Question: I bind to 'UIBindingObserver' for 'barTintColor' new 'UIColor' and 'title', but it does not showing. Wired thing is that when I drag UIViewController back and release everything appear

---
## Code
'''
extension Reactive where Base: UINavigationBar {
var barTintColor: UIBindingObserver<Base, UIColor> {
return UIBindingObserver(UIElement: self.base) { navigationBar, barTintColor in
navigationBar.barTintColor = barTintColor
}
}
}
class BaseViewController: UIViewController {
private(set) var tintColor: Variable<UIColor> = Variable(ColorConstants.tintColor)
override func viewDidLoad() {
super.viewDidLoad()
if let navigationBar = self.navigationController?.navigationBar {
self.tintColor.asObservable()
.bind(to: navigationBar.rx.barTintColor)
.addDisposableTo(self.disposeBag)
}
}
}
class TasksListViewController: BaseViewController {
var viewModel: TasksListViewModel!
...
override func viewDidLoad() {
super.viewDidLoad()
self.viewModel.colorObsrvable
.unwrap()
.bind(to: self.tintColor)
.addDisposableTo(self.disposeBag)
self.viewModel.titleObsrvable
.unwrap()
.bind(to: self.rx.title)
.addDisposableTo(self.disposeBag)
}
}
class TasksListViewModel {
private(set) var titleObsrvable: Observable<String?>!
private(set) var colorObsrvable: Observable<UIColor?>!
init(from goal: Goal) {
let goalPredicate = NSPredicate(format: "(SELF = %@)", self.goal.objectID)
self.goalObservable = CoreDataModel.shared.rx.fetchObject(predicate: goalPredicate)
self.titleObsrvable = goalObservable.map { $0?.name }
self.colorObsrvable = goalObservable.map { $0?.color }
}
}
extension Reactive where Base: CoreDataModel {
func fetchObjects<T: NSManagedObject>(predicate: NSPredicate? = nil) -> Observable<[T]> {
let entityName = String(describing: T.self)
let fetchRequest = NSFetchRequest<T>(entityName: entityName)
fetchRequest.sortDescriptors = [NSSortDescriptor(key: "name", ascending: true)]
fetchRequest.predicate = predicate
return base.managedObjectContext.rx.entities(fetchRequest: fetchRequest)
}
}
'''
class 'Goal' is just class Entitiy
---
## What I have tried
- - 'observeOn(MainScheduler.sharedInstance)'- -
Replaced(And its works✅ idk why):
'''
self.titleObsrvable = goalObservable.map { $0?.name }
self.colorObsrvable = goalObservable.map { $0?.color }
'''
with:
'''
self.titleObsrvable = Observable.of("1234")
self.colorObsrvable = Observable.of(UIColor.red)
'''
Any idea what I'm doing wrong?
---
If you want to check whole project you can see it here:
<URL>
---
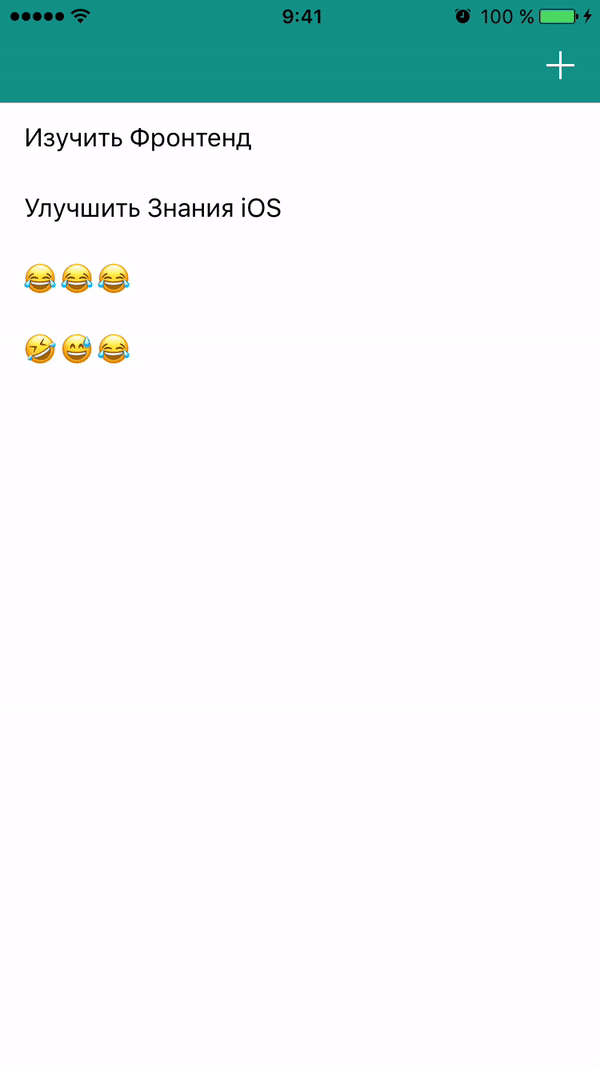
Answer: It seems to be some sort of race condition. You are setting the 'barTintColor' at the same moment that the navigation controller is starting its animation. If you make sure you don't change the tin color until the animation is complete, it will work the way you want.
Also, you have two different binders to rx.barTintColor of the same navigation bar and they are feeding the bar conflicting information. You should only have a single binder if at all possible.